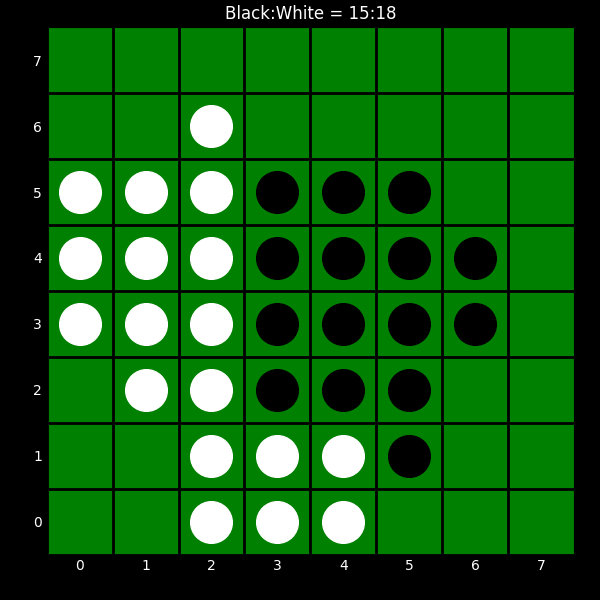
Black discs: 15
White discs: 18